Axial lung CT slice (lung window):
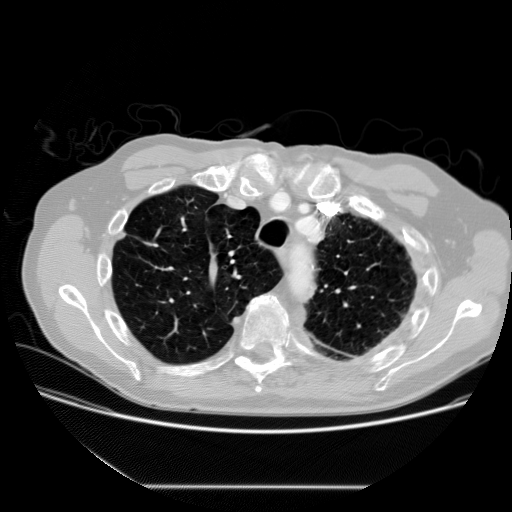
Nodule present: no